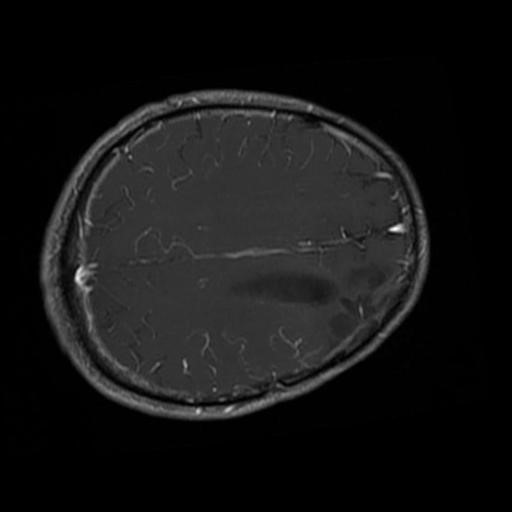
Label: brain_glioma